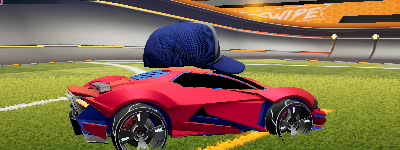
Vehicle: werewolf